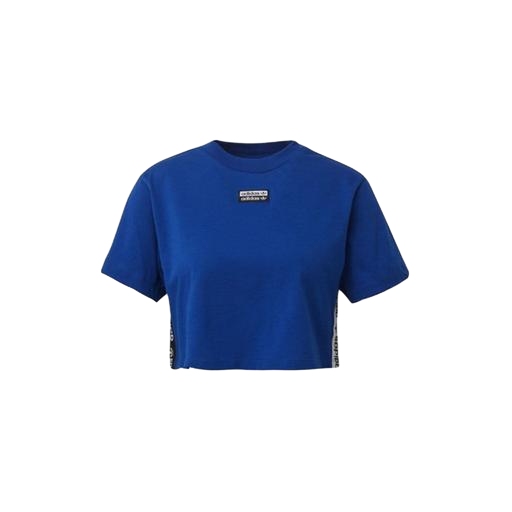
blue crop tee, blue women's crop top, blue women's crop, white background